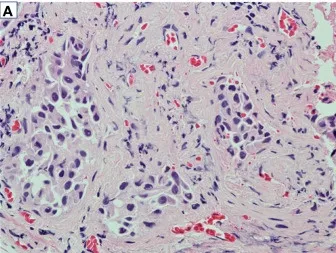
Pathologic response to neoadjuvant selpercatinib. Tumor specimens before and after neoadjuvant selpercatinib treatment are shown. (A) Pathologic assessment of a bronchoscopic biopsy with H&E staining before selpercatinib treatment identified a lung adenocarcinoma (x400).
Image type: pathology (h&e)